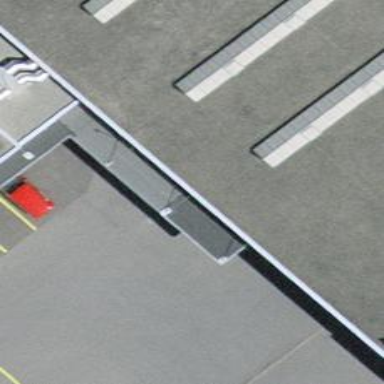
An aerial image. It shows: View of roof of building.